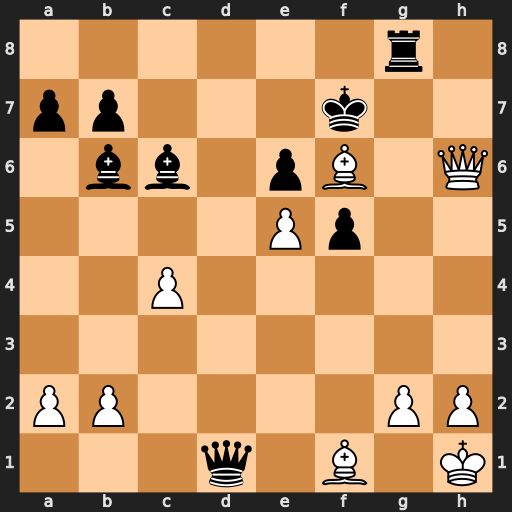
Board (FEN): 6r1/pp3k2/1bb1pB1Q/4Pp2/2P5/8/PP4PP/3q1B1K
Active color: w
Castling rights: -
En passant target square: -
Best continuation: Qh7+ Rg7 Qxg7+ Ke8 Qe7#